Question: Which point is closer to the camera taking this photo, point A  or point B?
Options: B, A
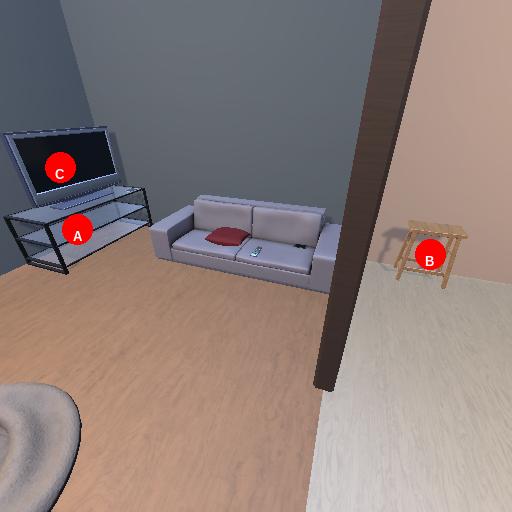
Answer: B